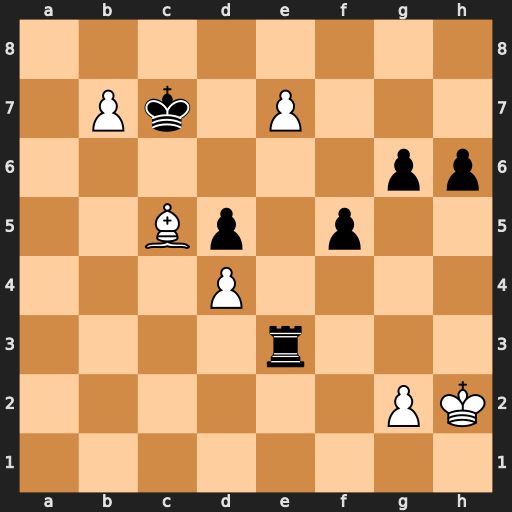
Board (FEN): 8/1Pk1P3/6pp/2Bp1p2/3P4/4r3/6PK/8
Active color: w
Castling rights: -
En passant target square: -
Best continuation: Bd6+ Kxd6 b8=Q+